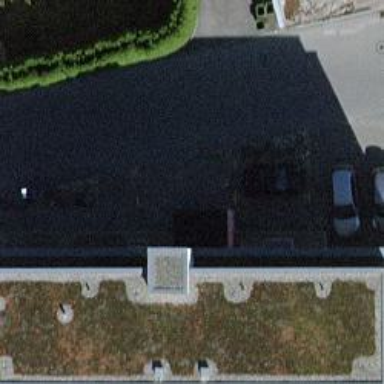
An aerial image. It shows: Flat-roofed apartment building.